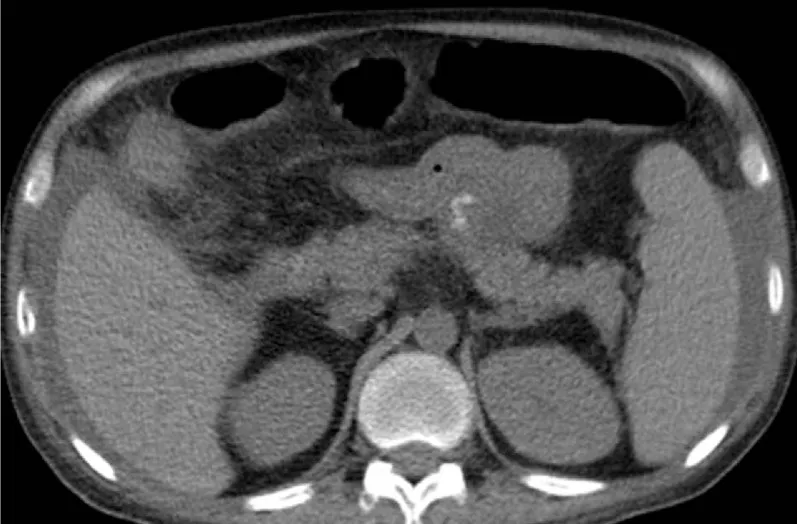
Plain abdominal CT scan showing splenomegaly and ascites.
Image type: radiology (ct)